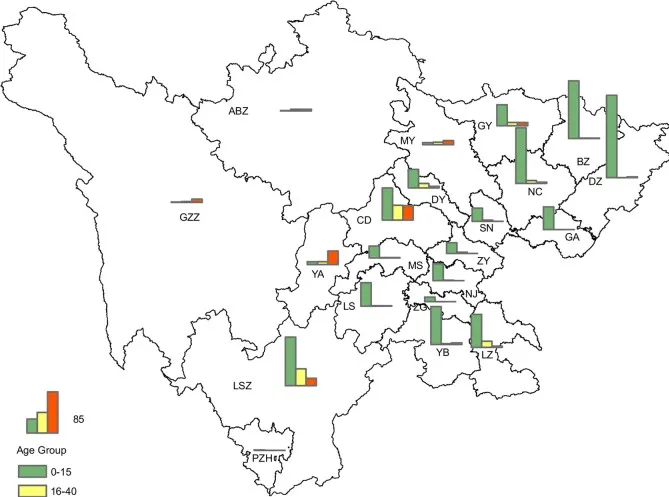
Geographical distribution of laboratory-confirmed cases of JE in the three age groups in the Sichuan province of China (2012-2022).
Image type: electrography (ekg)